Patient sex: F
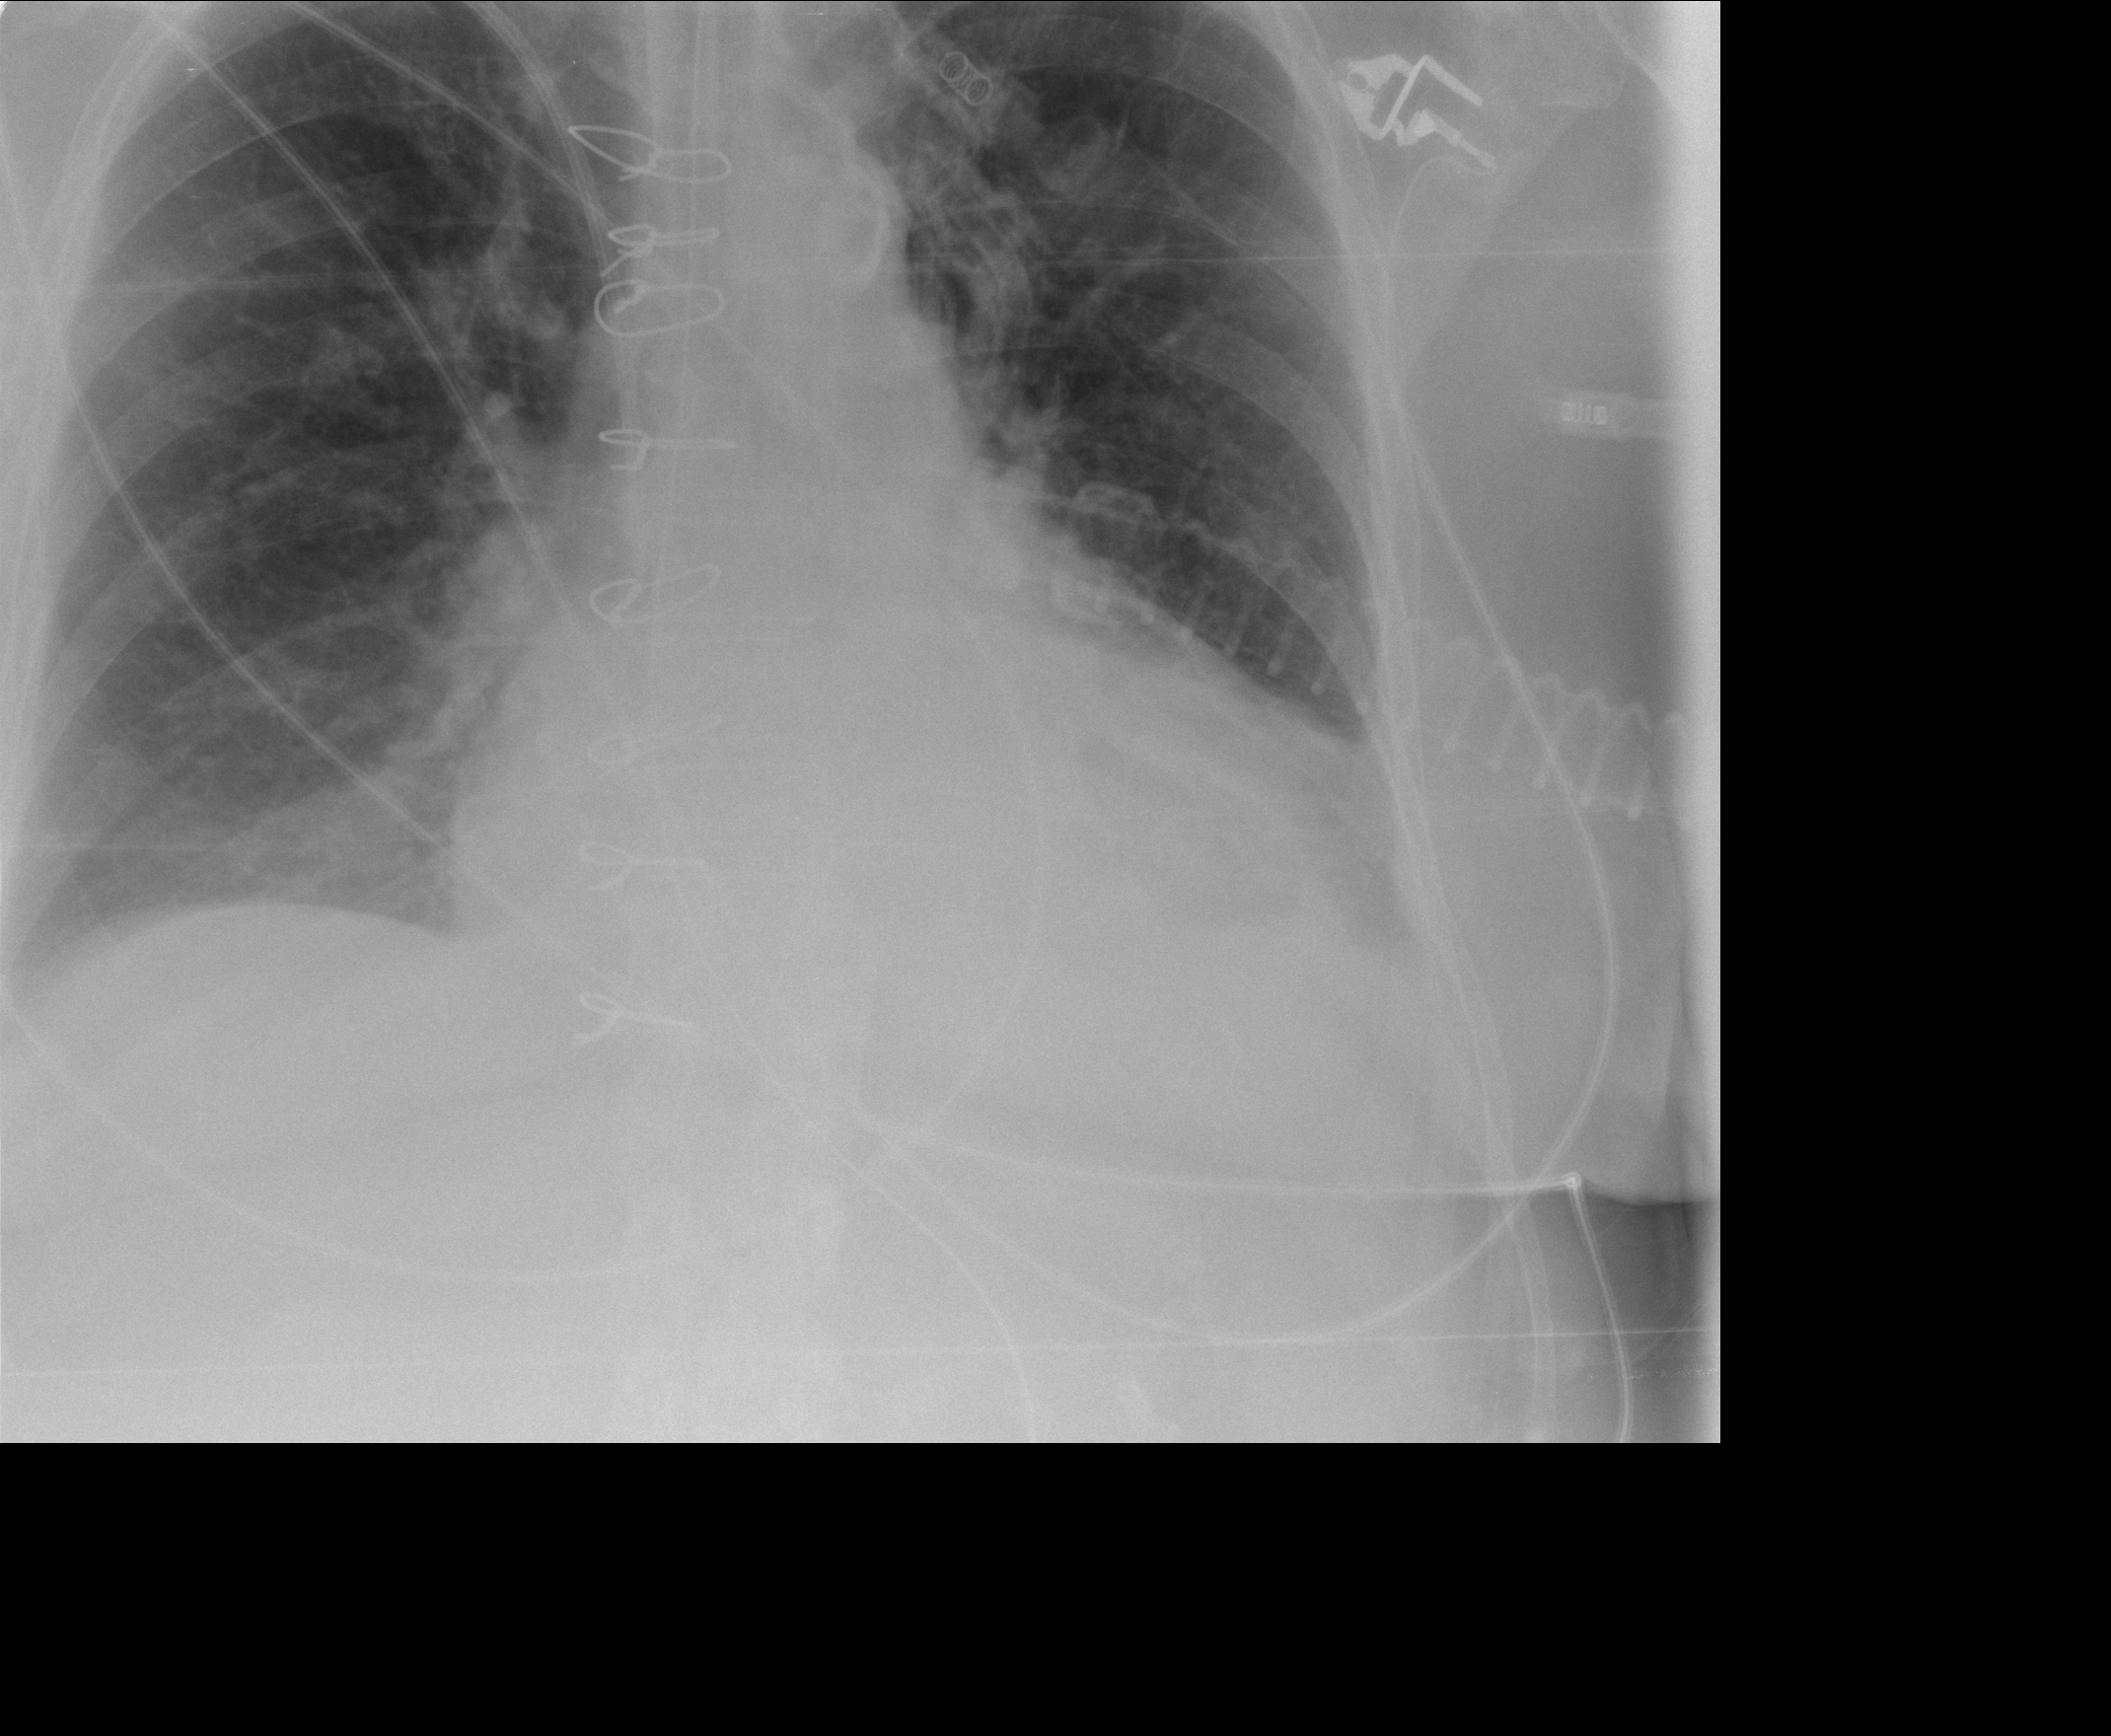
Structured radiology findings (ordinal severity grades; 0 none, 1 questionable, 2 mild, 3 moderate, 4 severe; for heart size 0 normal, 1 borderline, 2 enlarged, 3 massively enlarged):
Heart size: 2
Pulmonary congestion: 0
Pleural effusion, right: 0
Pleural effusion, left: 2
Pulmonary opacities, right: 0
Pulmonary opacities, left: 0
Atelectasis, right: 0
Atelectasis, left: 0